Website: apple
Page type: customer-info-address
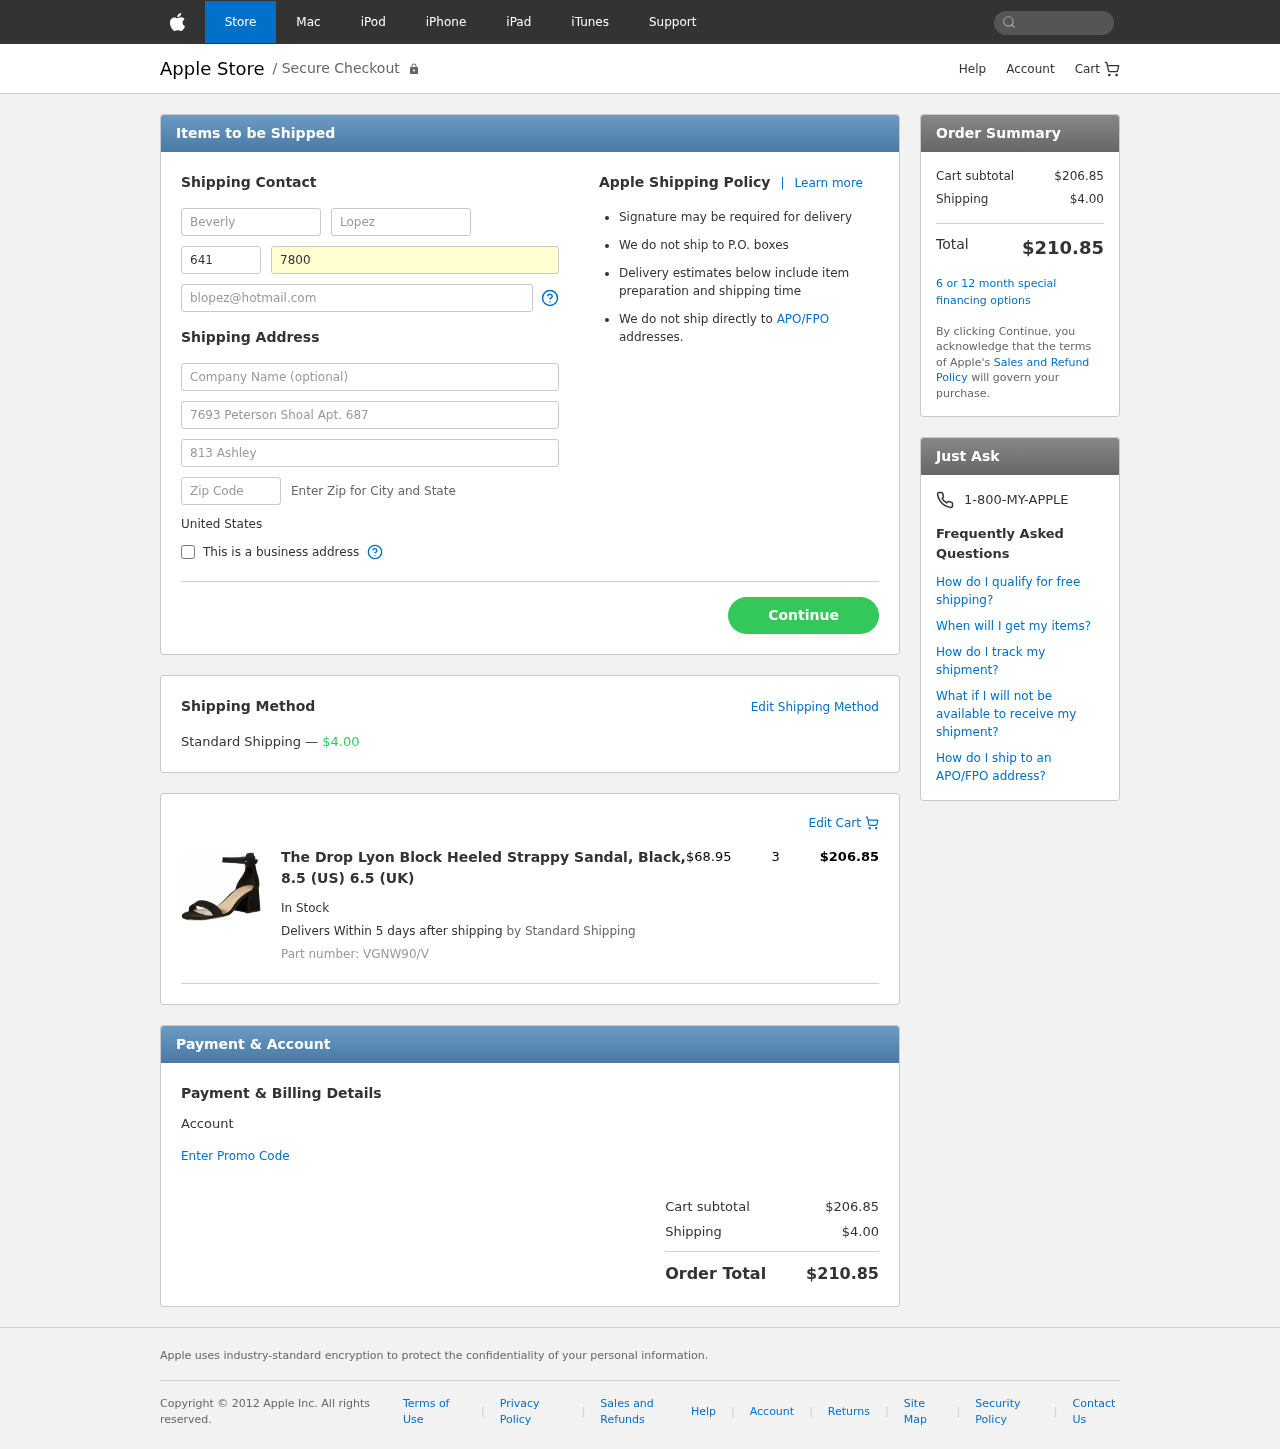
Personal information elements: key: PII_COUNTRY
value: United States
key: PII_FIRSTNAME
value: Beverly
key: PII_LASTNAME
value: Lopez
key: PII_PHONE_AREA
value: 641
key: PII_PHONE_LINE
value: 7800
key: PII_EMAIL
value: blopez@hotmail.com
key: PII_STREET
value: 7693 Peterson Shoal Apt. 687
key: PII_STREET2
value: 813 Ashley Mission Suite 226
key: PII_POSTCODE
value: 26770
Product elements: key: PRODUCT1_NAME
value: The Drop Lyon Block Heeled Strappy Sandal, Black, 8.5 (US) 6.5 (UK)
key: PRODUCT1_PRICE
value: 68.95
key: PRODUCT1_QUANTITY
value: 3
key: PRODUCT1_SKU
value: VGNW90/V
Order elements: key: ORDER_SHIPPING_COST
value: $4.00
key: ORDER_ITEM_TOTAL
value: $206.85
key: ORDER_SUBTOTAL
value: $206.85
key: ORDER_TOTAL
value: $210.85